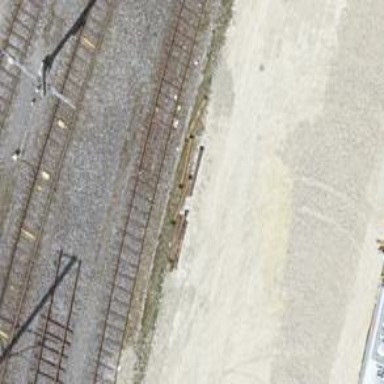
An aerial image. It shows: Single railway siding track.